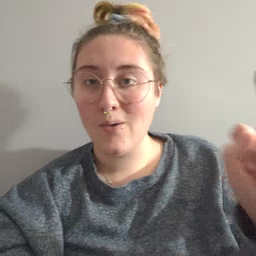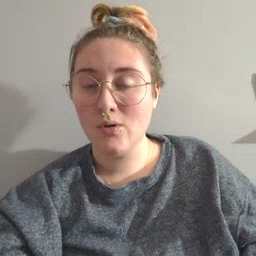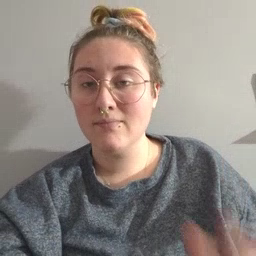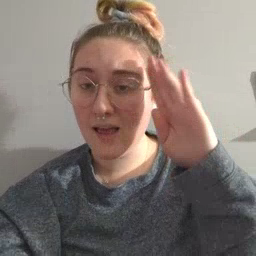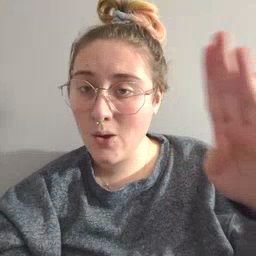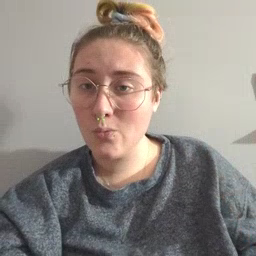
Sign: hello